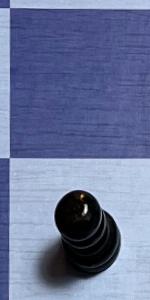
Label: Pawn_Black